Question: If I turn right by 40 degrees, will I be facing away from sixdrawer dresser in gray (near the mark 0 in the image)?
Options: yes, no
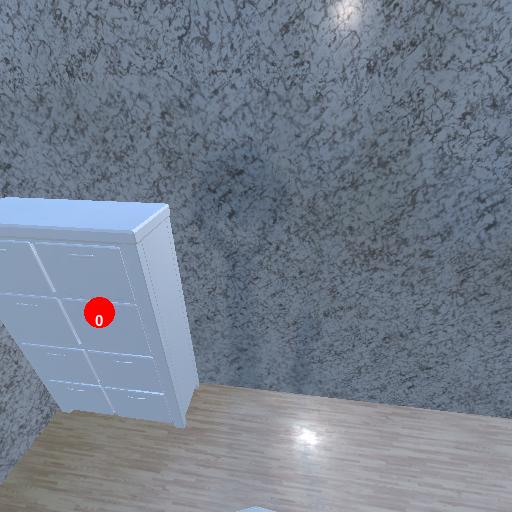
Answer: yes